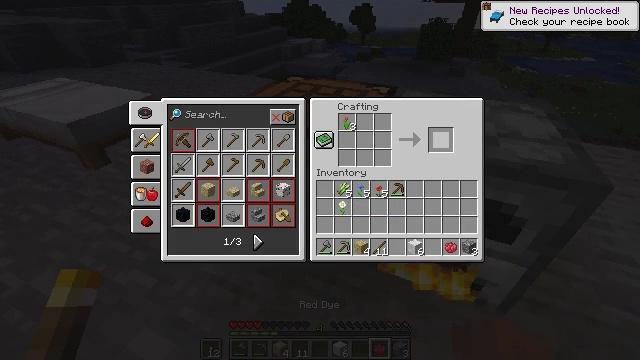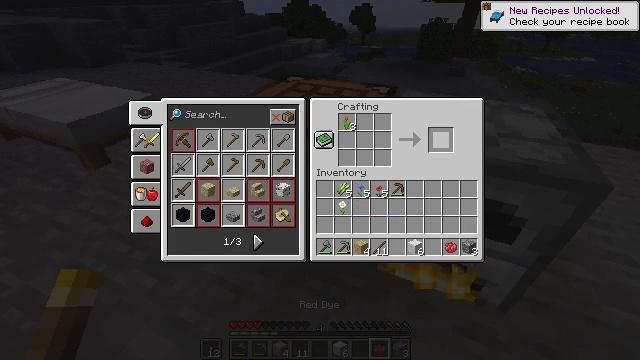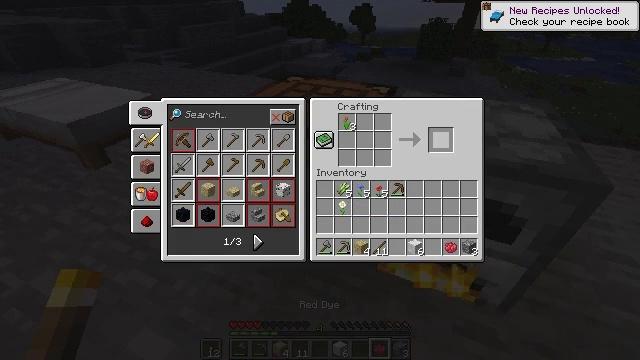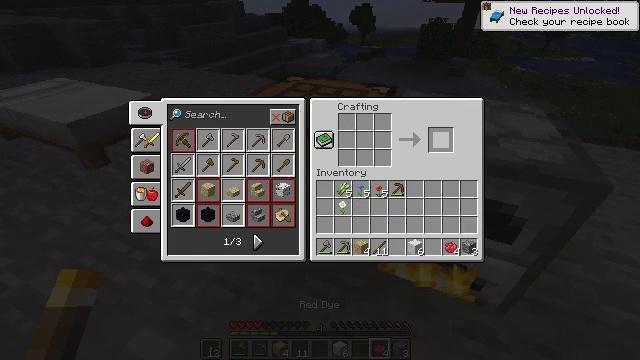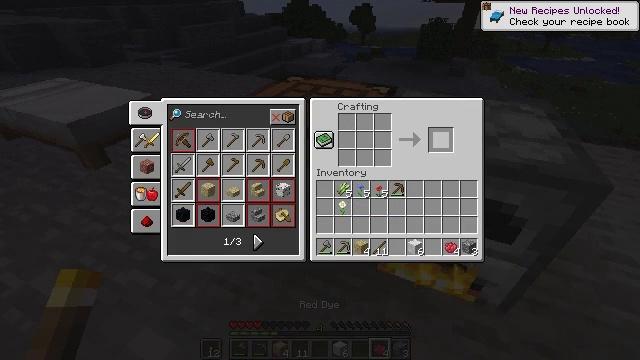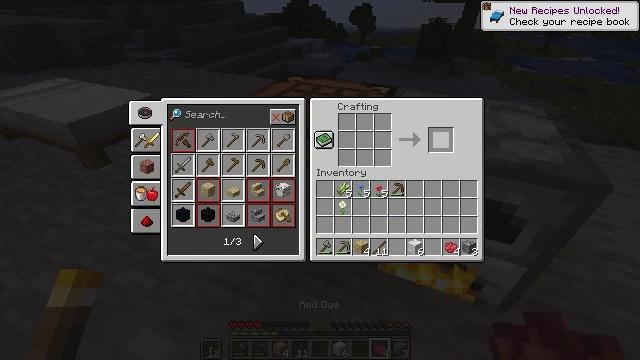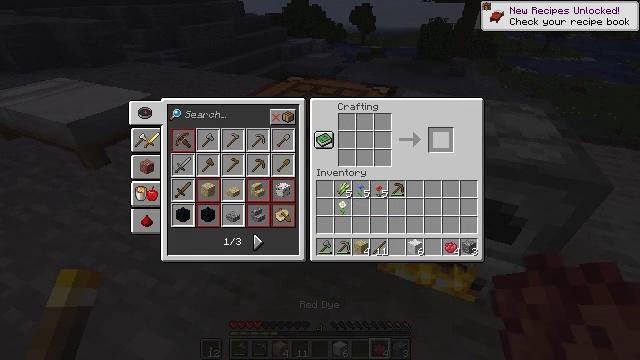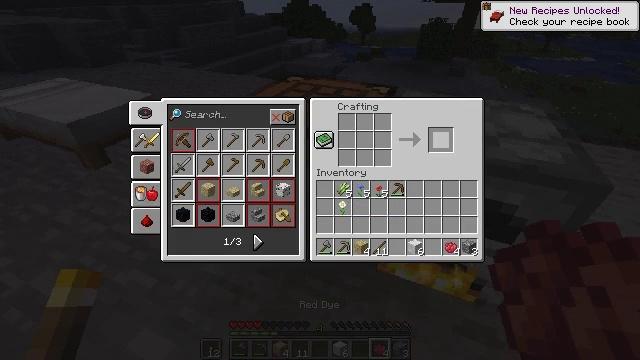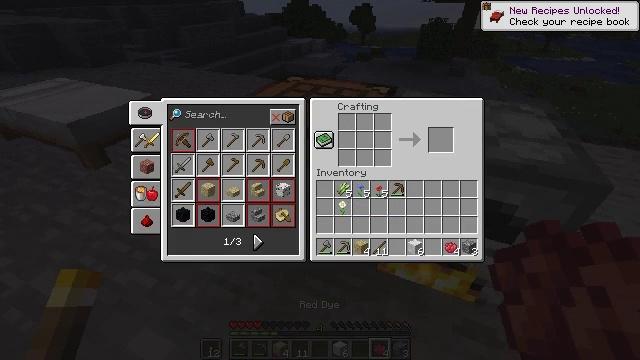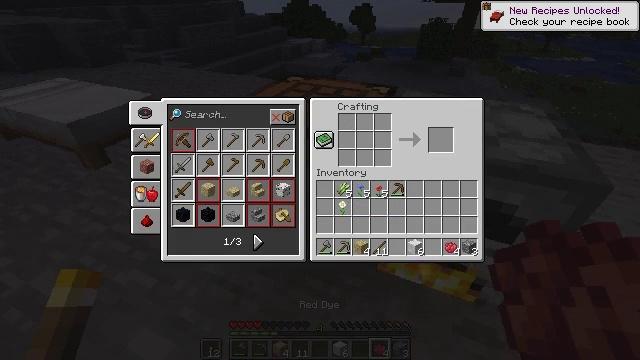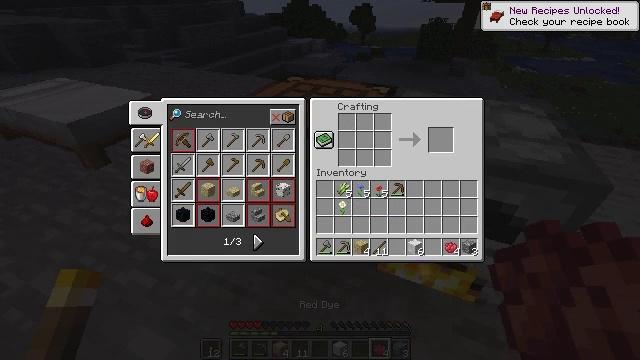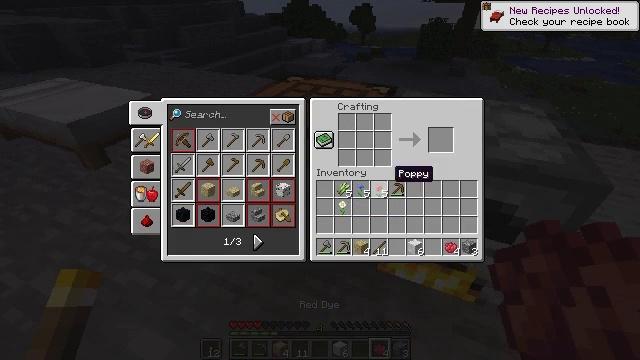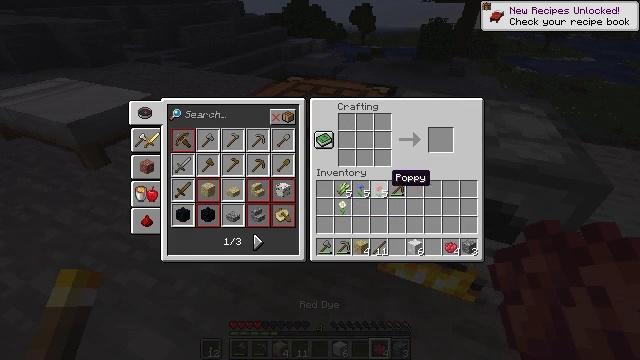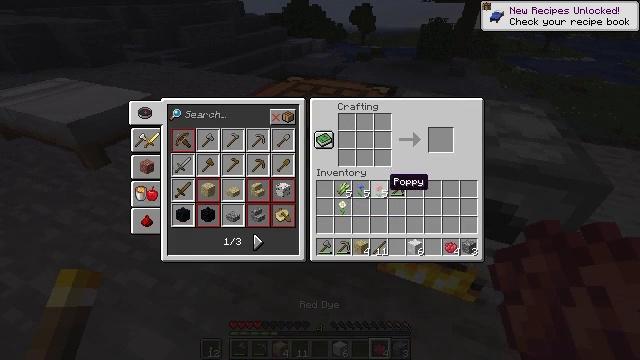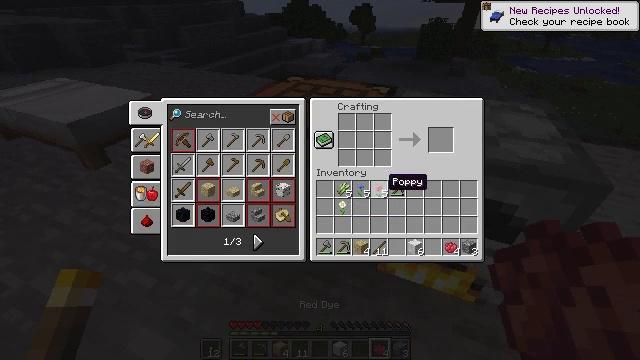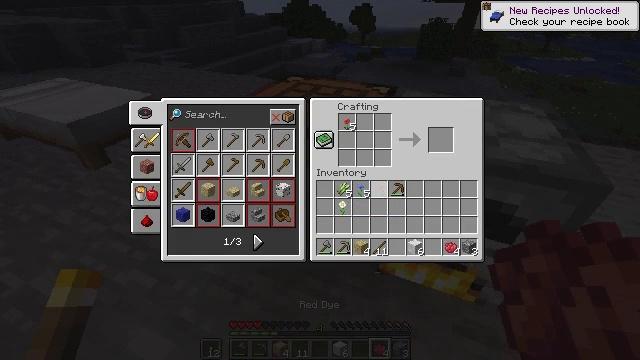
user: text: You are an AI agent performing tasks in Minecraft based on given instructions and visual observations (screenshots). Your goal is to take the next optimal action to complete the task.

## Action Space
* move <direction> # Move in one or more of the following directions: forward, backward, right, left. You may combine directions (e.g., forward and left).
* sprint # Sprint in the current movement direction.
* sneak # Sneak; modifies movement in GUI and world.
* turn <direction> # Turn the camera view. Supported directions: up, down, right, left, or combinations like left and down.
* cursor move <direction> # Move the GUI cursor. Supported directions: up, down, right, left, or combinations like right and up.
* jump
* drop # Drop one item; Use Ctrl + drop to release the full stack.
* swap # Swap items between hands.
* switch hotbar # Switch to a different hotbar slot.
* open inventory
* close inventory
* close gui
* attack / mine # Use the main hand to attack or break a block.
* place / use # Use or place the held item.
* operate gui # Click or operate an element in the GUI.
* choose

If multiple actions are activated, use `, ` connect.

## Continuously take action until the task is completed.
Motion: motion action
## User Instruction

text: Convert a red tulip into red dye in crafting.
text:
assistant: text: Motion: sneak, cursor move right, operate gui
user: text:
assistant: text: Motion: sneak
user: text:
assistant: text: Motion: sneak
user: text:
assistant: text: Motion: sneak
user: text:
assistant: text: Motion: sneak
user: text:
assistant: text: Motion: sneak
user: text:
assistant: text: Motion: sneak, cursor move left
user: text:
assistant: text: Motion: sneak, cursor move left and down
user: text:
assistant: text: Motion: sneak, cursor move left and down
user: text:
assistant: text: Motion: sneak, cursor move left
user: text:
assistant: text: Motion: sneak
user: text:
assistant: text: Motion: sneak
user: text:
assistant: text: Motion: sneak
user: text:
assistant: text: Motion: sneak
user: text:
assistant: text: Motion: sneak, operate gui
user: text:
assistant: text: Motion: sneak, operate gui
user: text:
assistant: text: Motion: sneak, operate gui
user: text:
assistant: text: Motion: sneak, cursor move right and up
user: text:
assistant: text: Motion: sneak, cursor move right and up
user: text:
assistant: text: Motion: sneak, cursor move up
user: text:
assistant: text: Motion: sneak, cursor move right
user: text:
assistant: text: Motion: sneak, cursor move right
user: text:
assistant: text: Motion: sneak
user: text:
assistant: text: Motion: sneak
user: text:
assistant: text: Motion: sneak
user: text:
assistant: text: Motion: sneak, cursor move left
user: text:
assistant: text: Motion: sneak, cursor move left
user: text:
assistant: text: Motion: sneak
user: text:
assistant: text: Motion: sneak
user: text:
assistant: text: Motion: sneak, operate gui